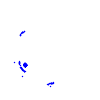
Particle: electron